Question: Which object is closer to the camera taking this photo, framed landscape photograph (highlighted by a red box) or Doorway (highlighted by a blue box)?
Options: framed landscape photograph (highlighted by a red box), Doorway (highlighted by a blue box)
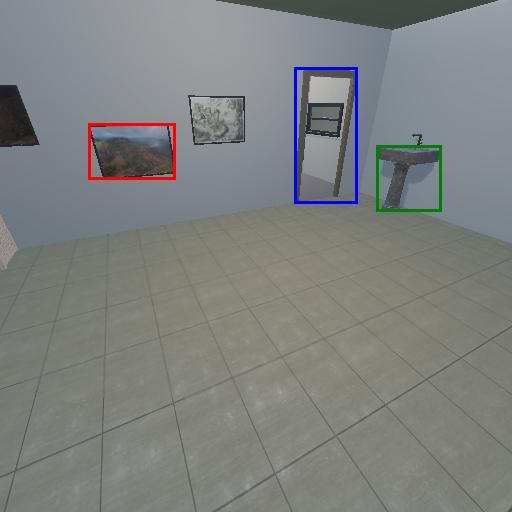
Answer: framed landscape photograph (highlighted by a red box)